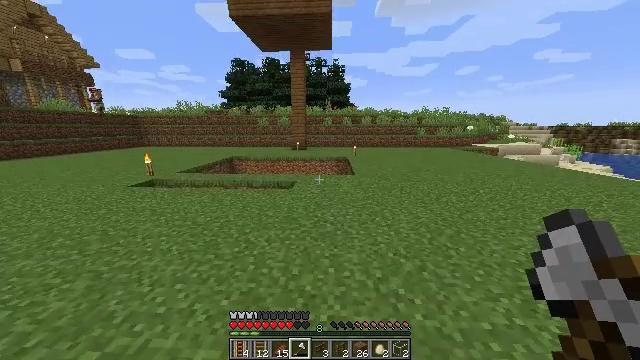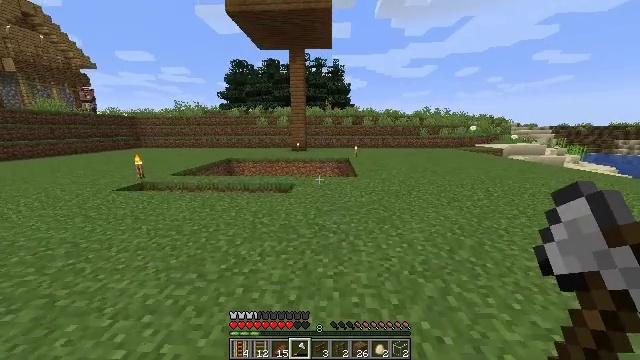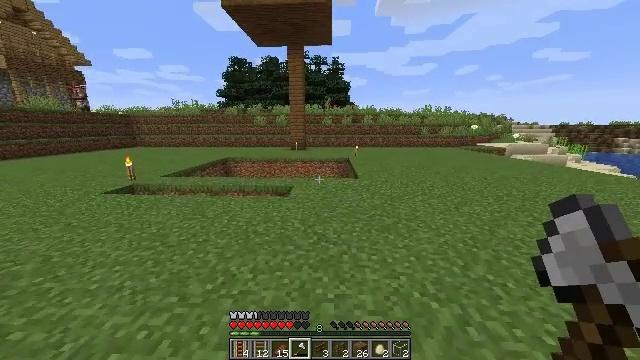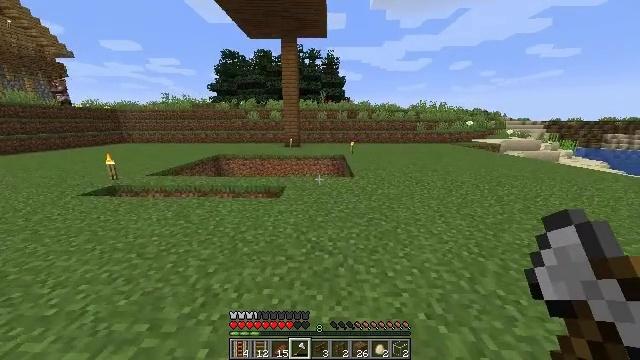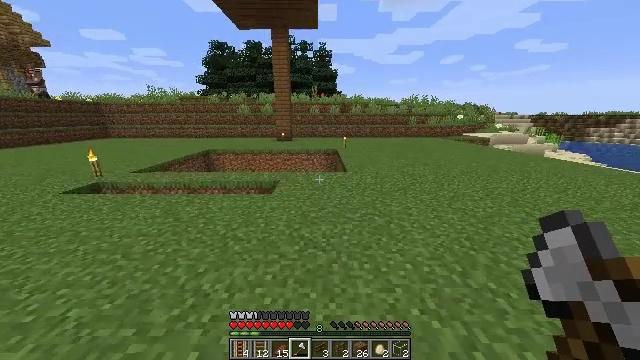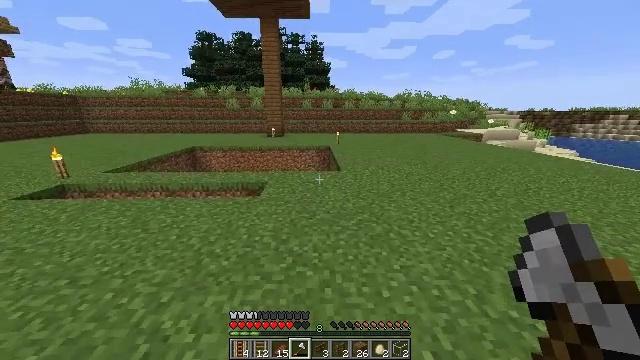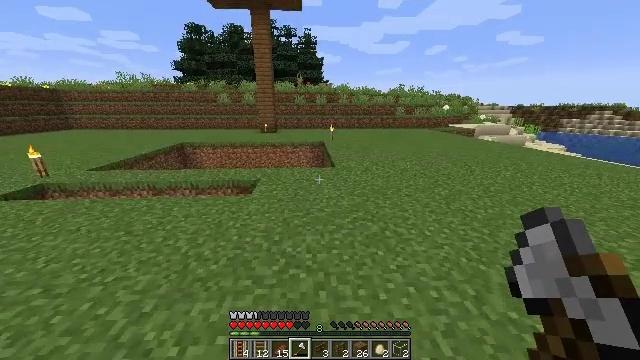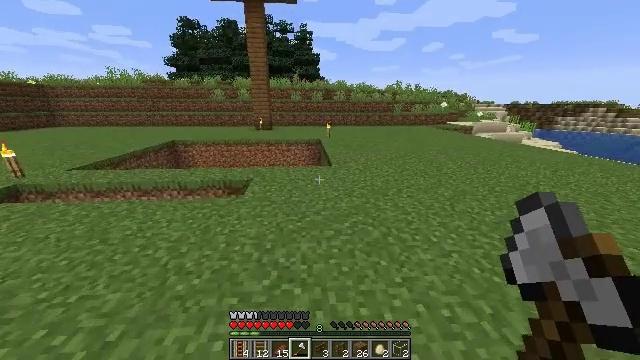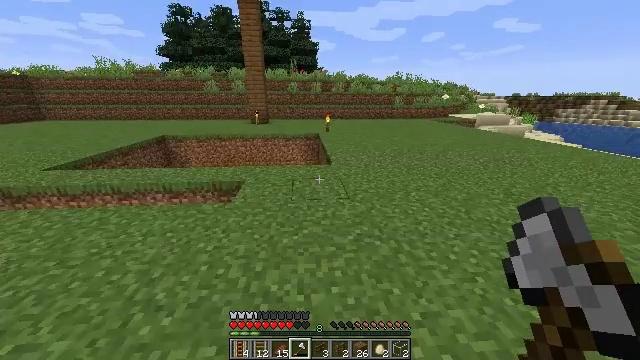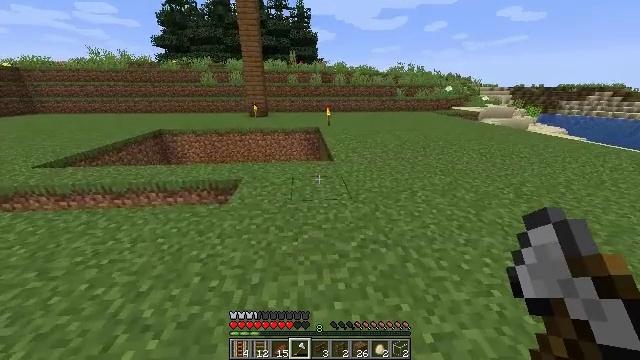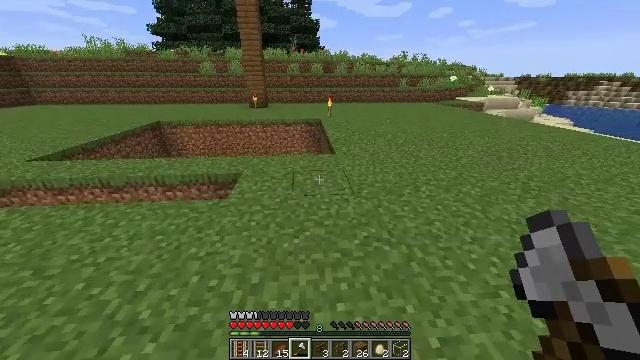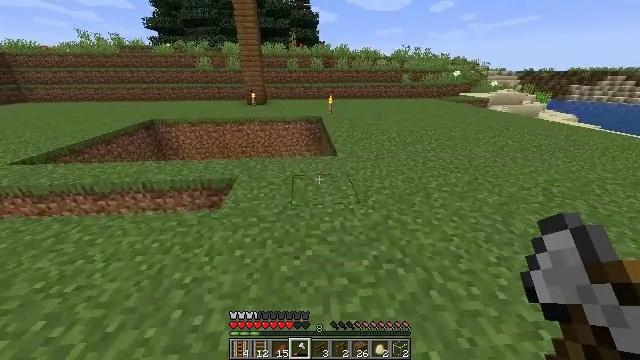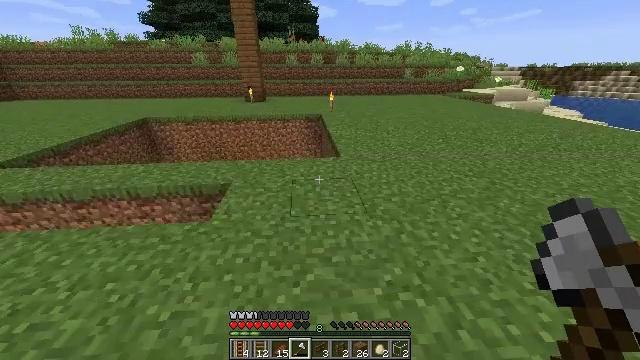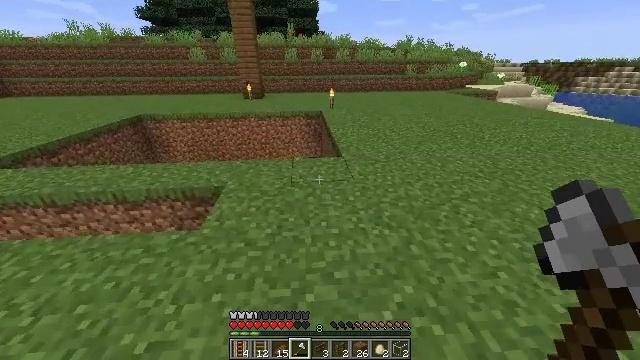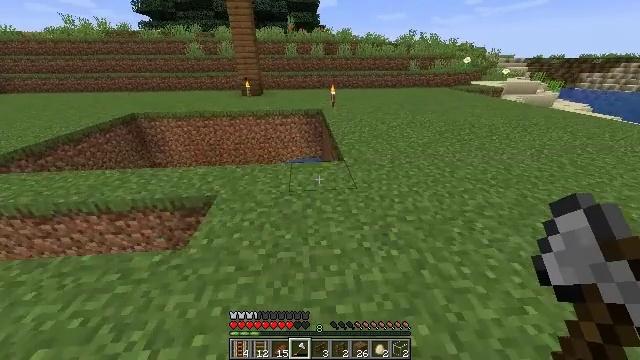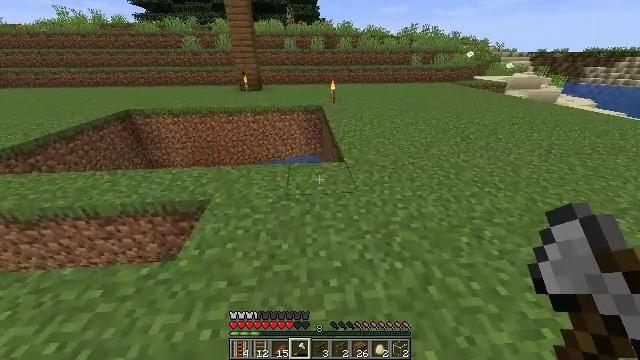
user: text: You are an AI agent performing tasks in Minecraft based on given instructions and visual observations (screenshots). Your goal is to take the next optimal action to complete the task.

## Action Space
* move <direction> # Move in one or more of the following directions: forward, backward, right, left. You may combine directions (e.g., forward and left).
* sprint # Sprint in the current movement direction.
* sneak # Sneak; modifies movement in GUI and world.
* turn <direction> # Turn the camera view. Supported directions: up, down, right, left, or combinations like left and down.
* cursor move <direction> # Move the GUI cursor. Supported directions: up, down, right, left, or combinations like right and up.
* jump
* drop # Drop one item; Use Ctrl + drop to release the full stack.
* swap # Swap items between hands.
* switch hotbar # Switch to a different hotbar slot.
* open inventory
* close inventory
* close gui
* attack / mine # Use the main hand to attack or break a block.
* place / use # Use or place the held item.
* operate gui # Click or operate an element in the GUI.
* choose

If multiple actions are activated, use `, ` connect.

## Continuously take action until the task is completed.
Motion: motion action
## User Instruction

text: Use wooden planks to craft a spruce sign.
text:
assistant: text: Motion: move forward
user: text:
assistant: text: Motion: move forward
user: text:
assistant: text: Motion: move forward, turn right and down
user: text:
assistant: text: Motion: move forward, sprint, turn right and down
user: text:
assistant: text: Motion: move forward, sprint, turn right and down
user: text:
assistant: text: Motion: move forward, turn right and down
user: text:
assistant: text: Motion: move forward
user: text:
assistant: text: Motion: move forward, turn down
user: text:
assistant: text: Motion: move forward, turn down
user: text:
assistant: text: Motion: move forward, turn down
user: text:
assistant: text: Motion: move forward, turn down
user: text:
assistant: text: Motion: move forward, turn down
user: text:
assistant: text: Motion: move forward
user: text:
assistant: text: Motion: move forward
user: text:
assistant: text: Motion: move forward, turn down
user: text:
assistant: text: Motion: move forward
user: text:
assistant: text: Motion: move forward, turn down
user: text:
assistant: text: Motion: move forward, turn down
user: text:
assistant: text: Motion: move forward, turn down
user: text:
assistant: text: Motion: move forward, turn right and down
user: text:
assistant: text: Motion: move forward, turn right and down
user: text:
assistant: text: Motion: turn down
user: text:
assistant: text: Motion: no_op
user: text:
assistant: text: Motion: no_op
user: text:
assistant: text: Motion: no_op
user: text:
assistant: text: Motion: no_op
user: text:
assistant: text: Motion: no_op
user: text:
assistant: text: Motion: turn left
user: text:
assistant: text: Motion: no_op
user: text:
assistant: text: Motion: no_op